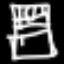
Label: bed